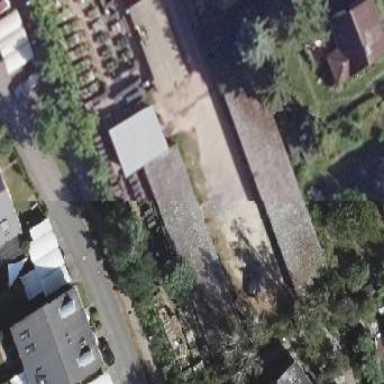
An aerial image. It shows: Garage building.